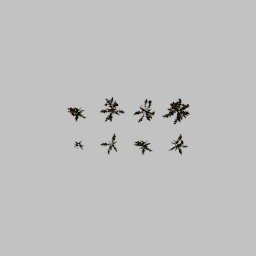
Label: nature